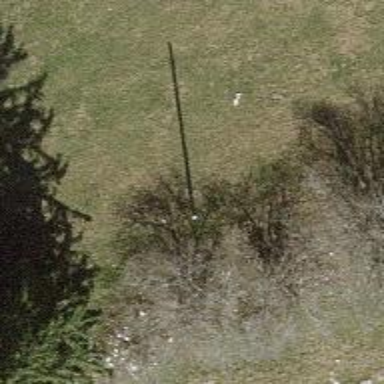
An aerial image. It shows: Power pole.